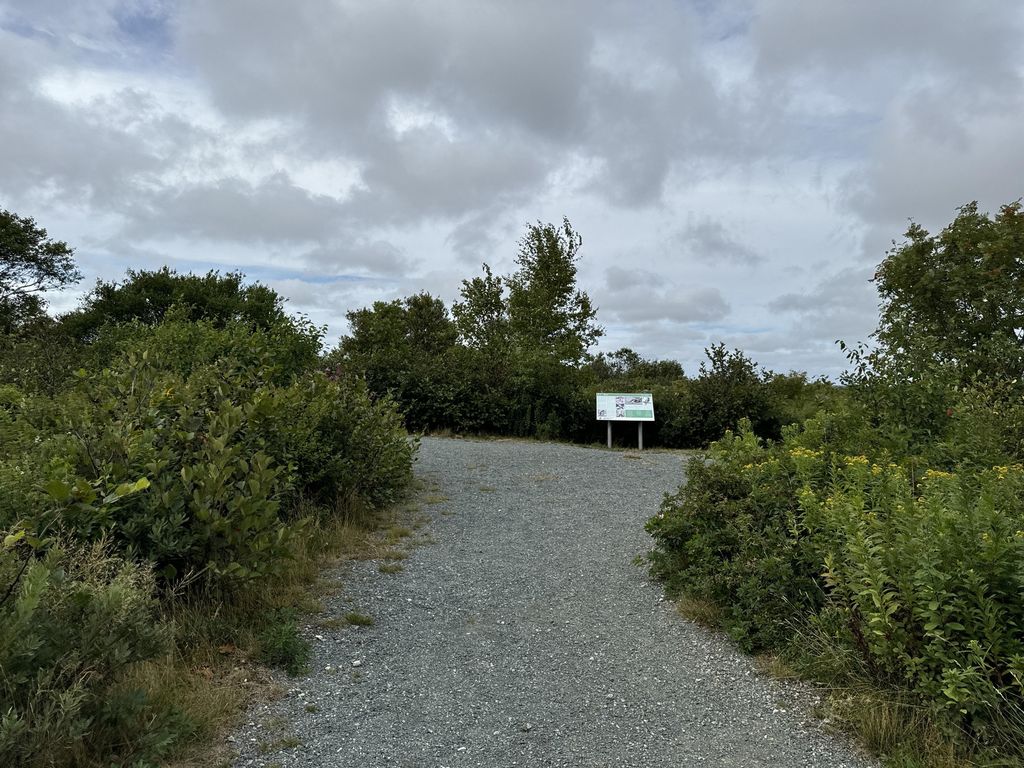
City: st_johns